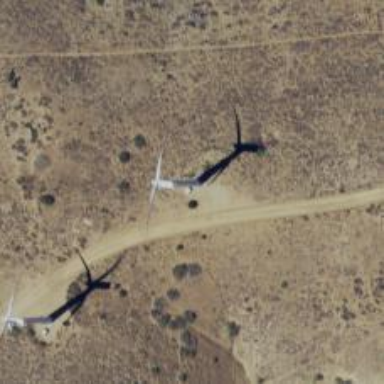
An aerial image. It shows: Wind power generator employing wind turbines.